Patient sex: M
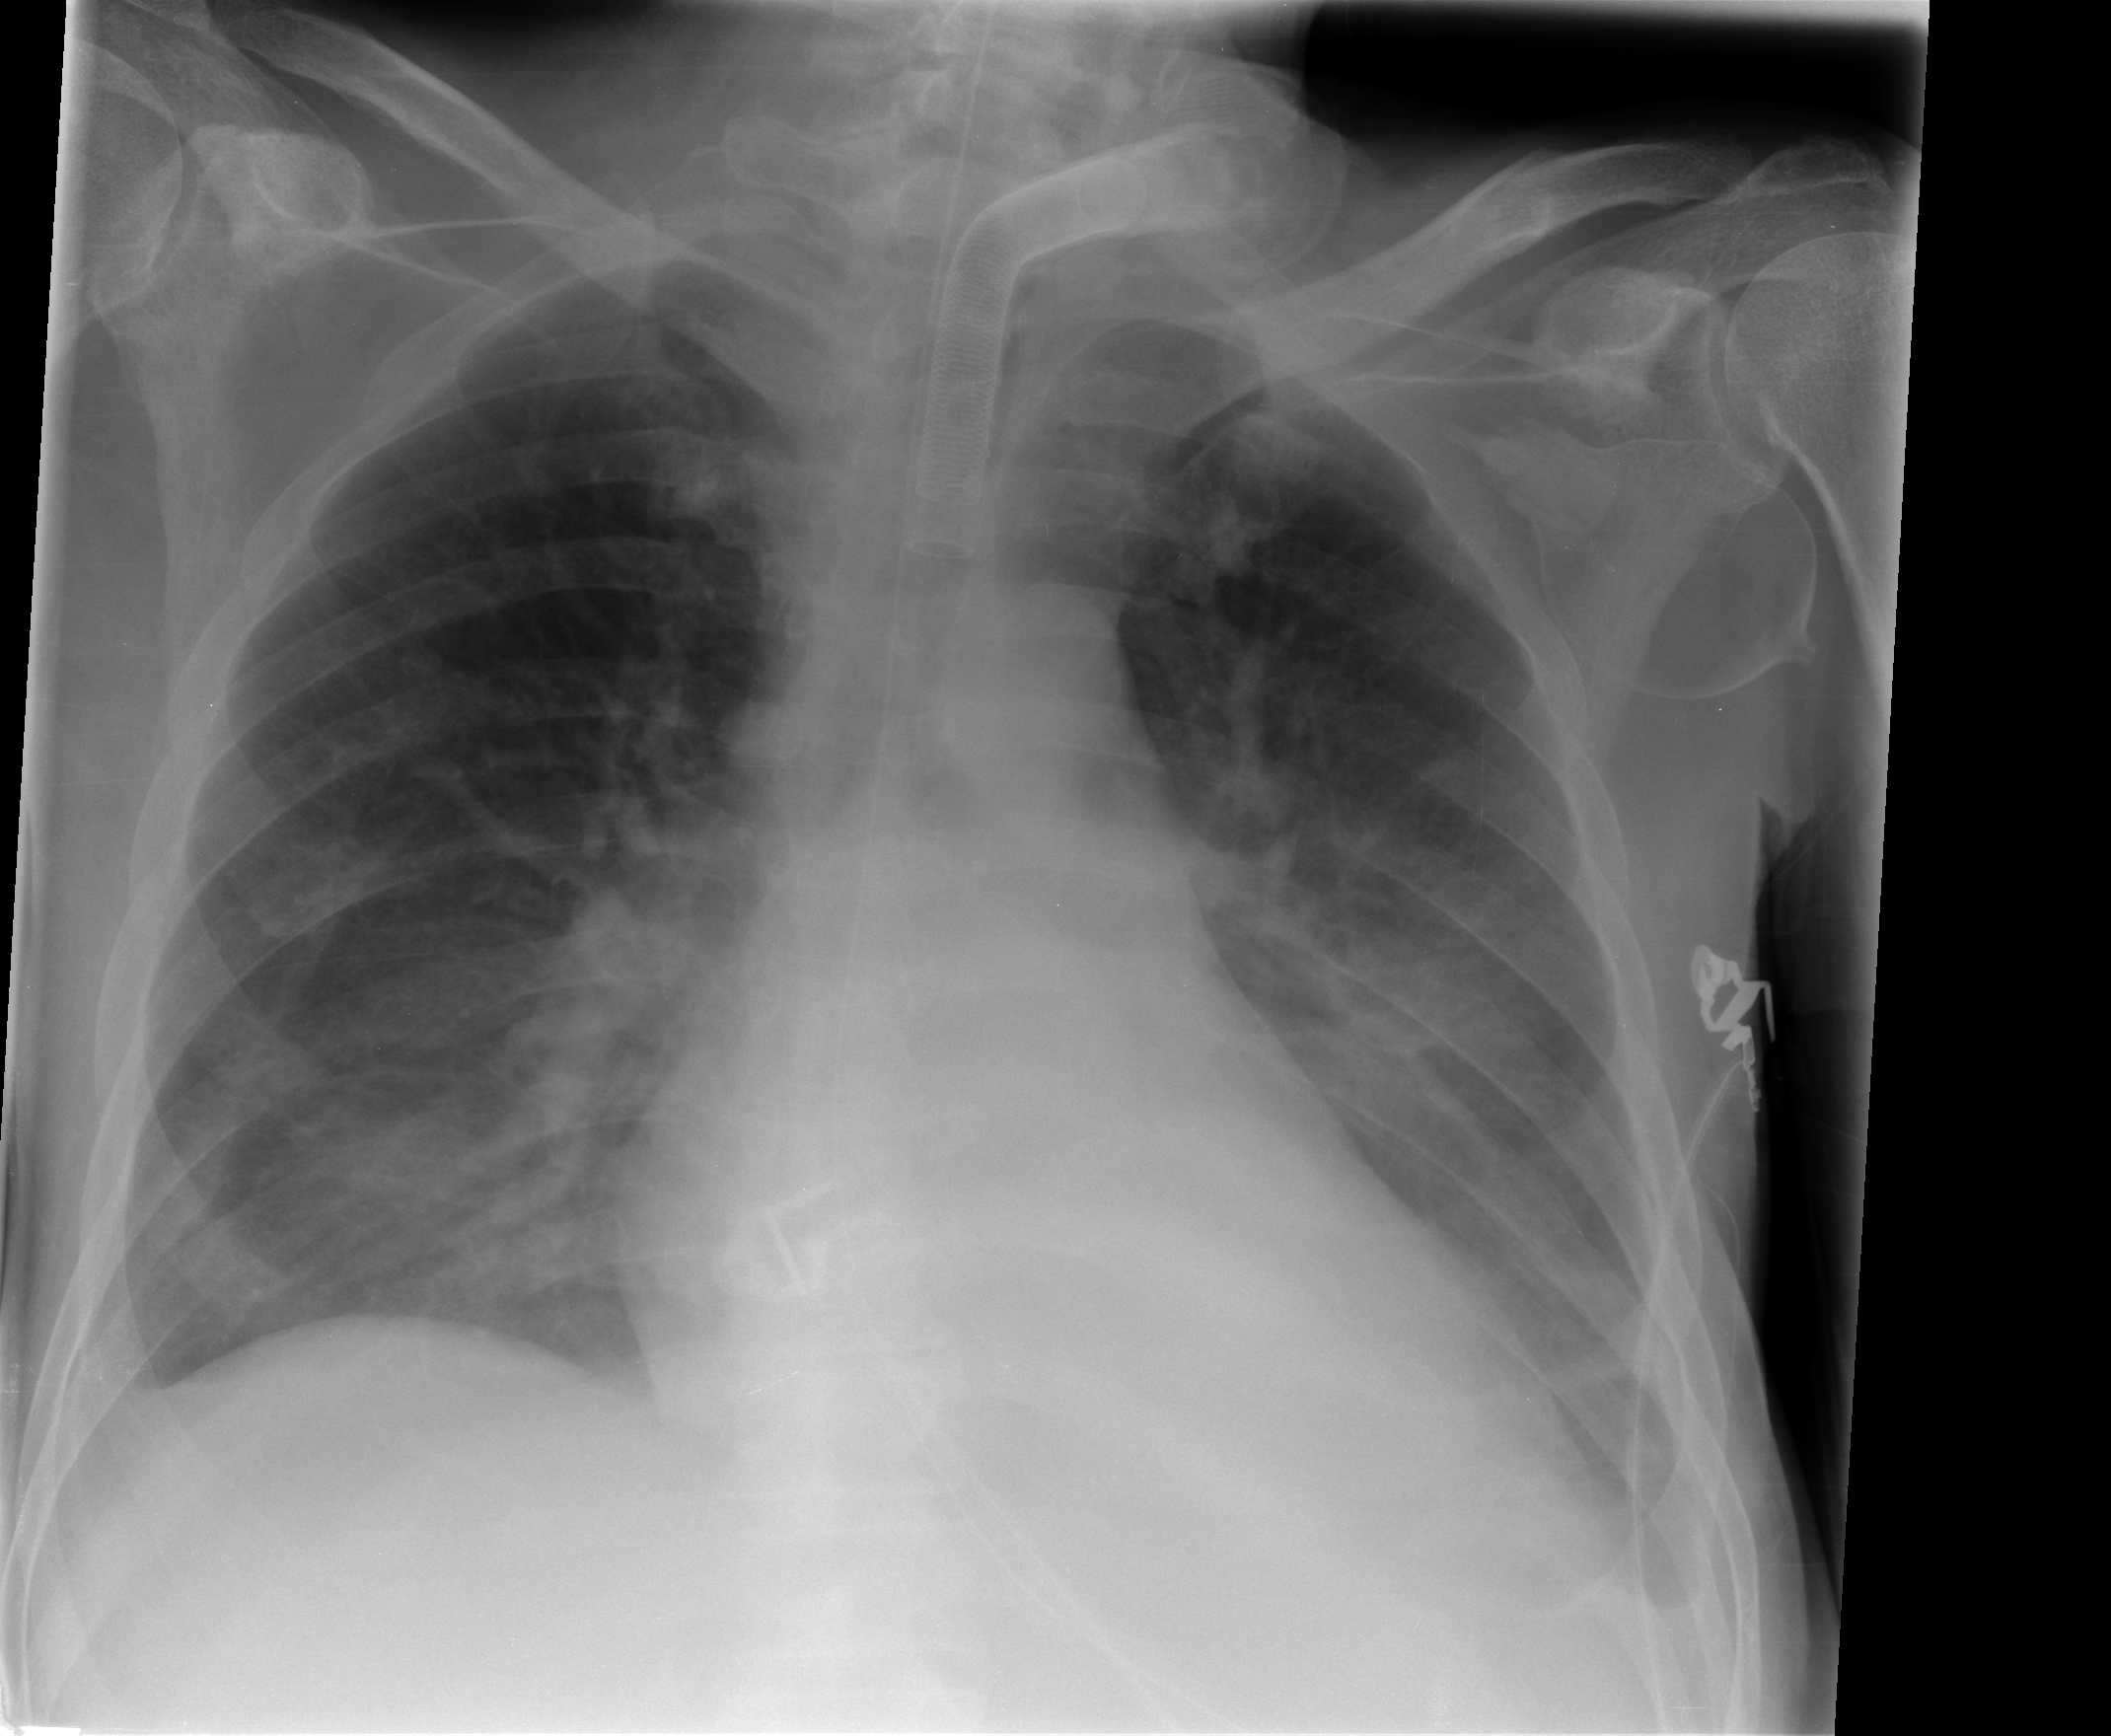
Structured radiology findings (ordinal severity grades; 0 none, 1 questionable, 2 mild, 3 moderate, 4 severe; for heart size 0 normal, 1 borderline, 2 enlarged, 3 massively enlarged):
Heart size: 2
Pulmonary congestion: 1
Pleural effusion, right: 2
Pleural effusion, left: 2
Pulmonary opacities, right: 1
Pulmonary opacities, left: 1
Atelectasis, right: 2
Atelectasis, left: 2